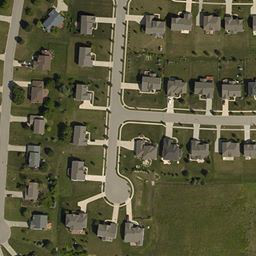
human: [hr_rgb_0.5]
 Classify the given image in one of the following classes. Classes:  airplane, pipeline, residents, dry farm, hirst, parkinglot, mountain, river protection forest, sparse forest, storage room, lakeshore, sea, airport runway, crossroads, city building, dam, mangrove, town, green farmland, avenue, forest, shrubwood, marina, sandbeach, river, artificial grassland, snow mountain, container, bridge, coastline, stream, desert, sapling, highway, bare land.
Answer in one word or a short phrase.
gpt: town